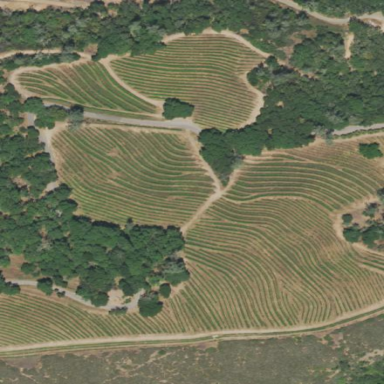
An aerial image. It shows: Vineyard with wine grapes as the crop.